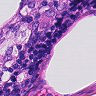
Metastatic tissue present: yes